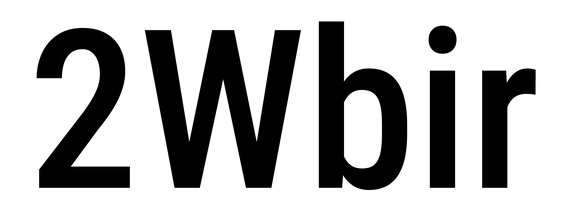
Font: Roboto_Condensed_Medium